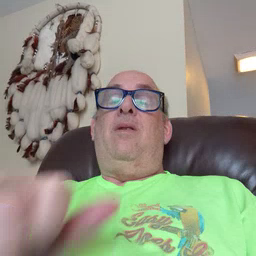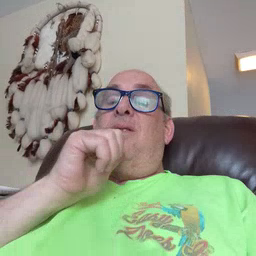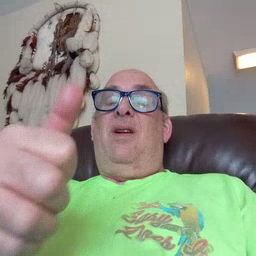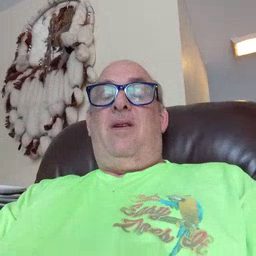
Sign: not